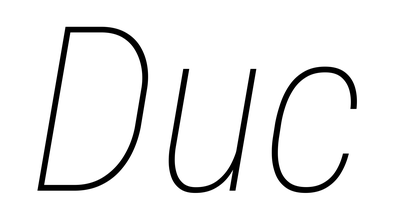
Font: Roboto-Italic_Condensed_Thin_Italic